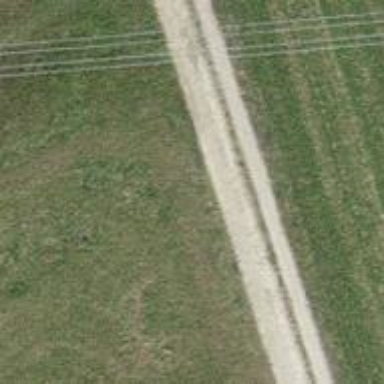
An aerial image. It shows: Gravel track with grade 3 tracktype.